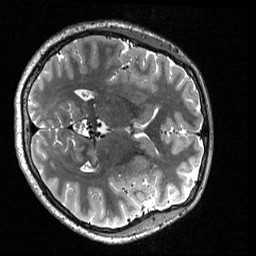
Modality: T2w
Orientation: axial
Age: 21
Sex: female
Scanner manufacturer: siemens
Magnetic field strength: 3 T
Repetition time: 3.2 s
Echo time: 0.56 s